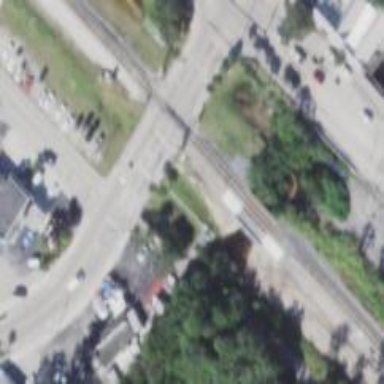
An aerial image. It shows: Railway crossing.